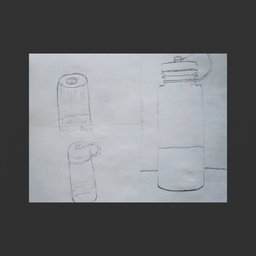
Label: decoration